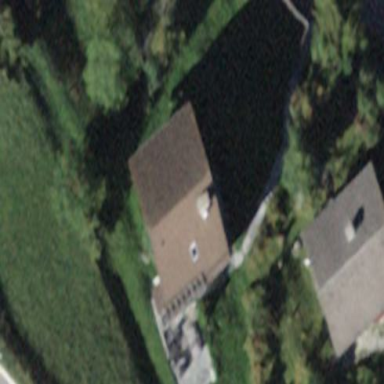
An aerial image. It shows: Simple and straightforward house.